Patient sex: F
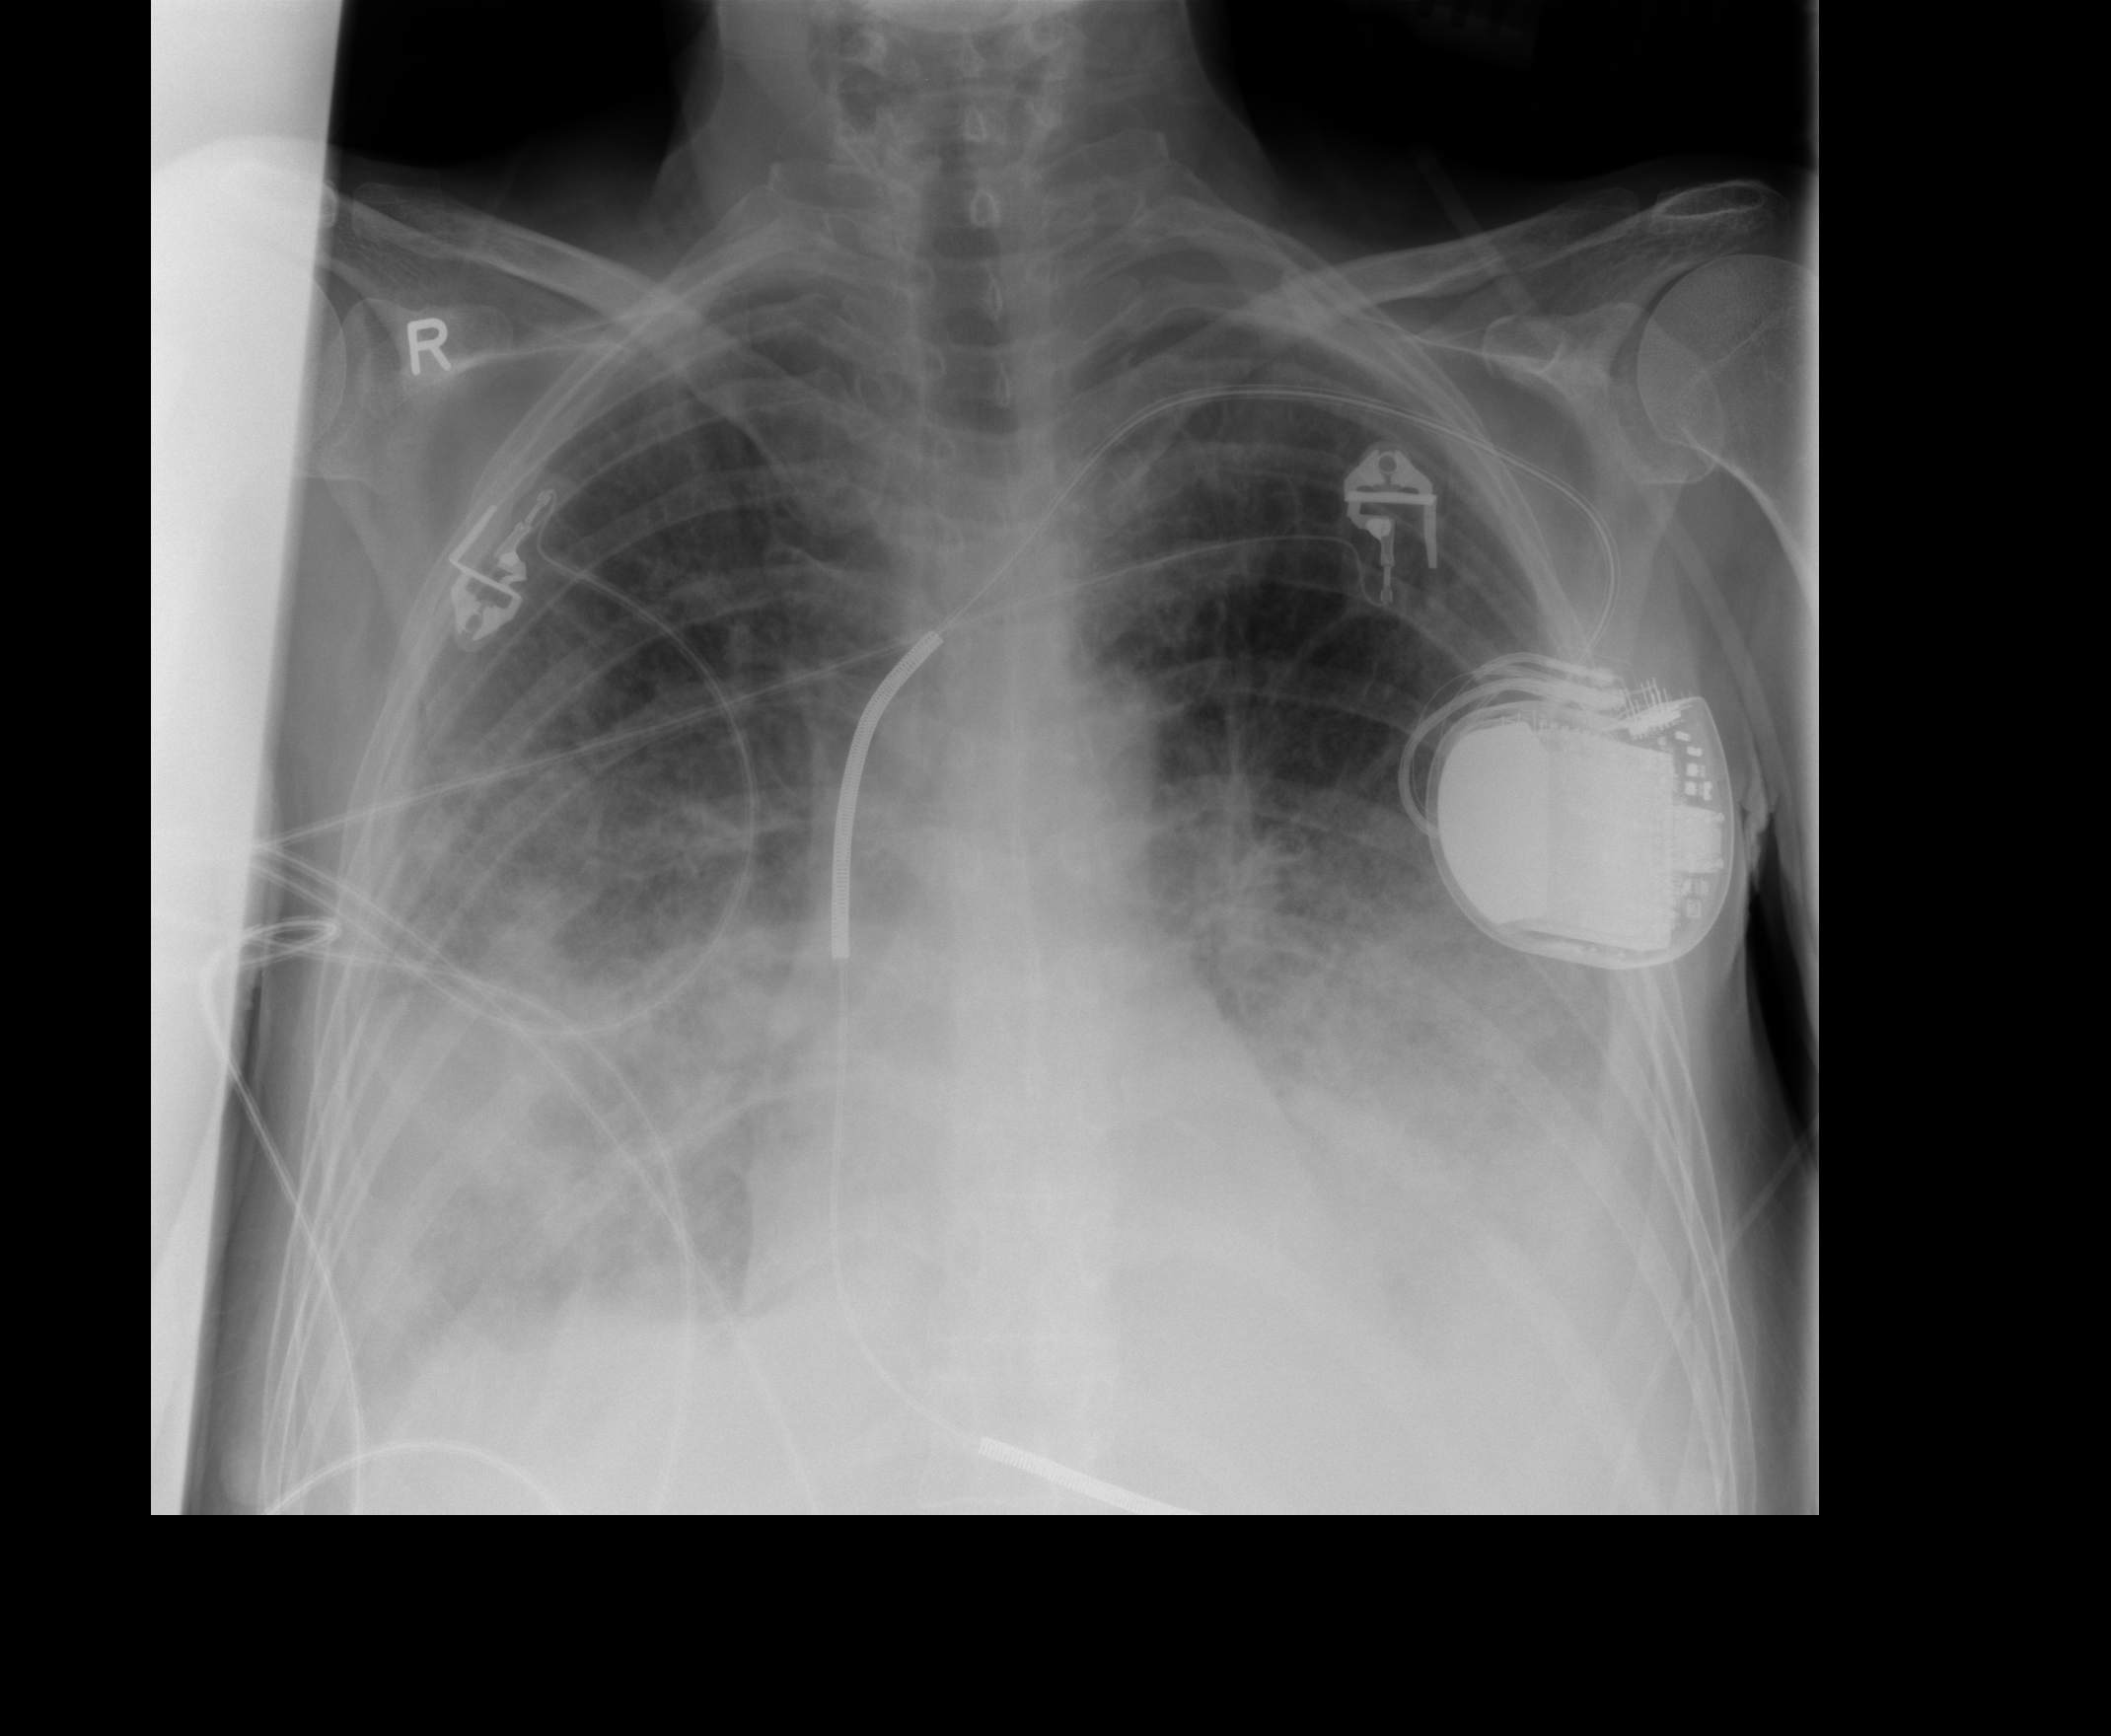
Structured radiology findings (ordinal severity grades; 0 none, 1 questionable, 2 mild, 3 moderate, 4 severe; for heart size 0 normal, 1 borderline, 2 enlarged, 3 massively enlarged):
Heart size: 0
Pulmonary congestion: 2
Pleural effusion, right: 2
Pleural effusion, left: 3
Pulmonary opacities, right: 3
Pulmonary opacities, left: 3
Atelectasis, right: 3
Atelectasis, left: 3